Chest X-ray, PA view. Patient: 47 years old, sex M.
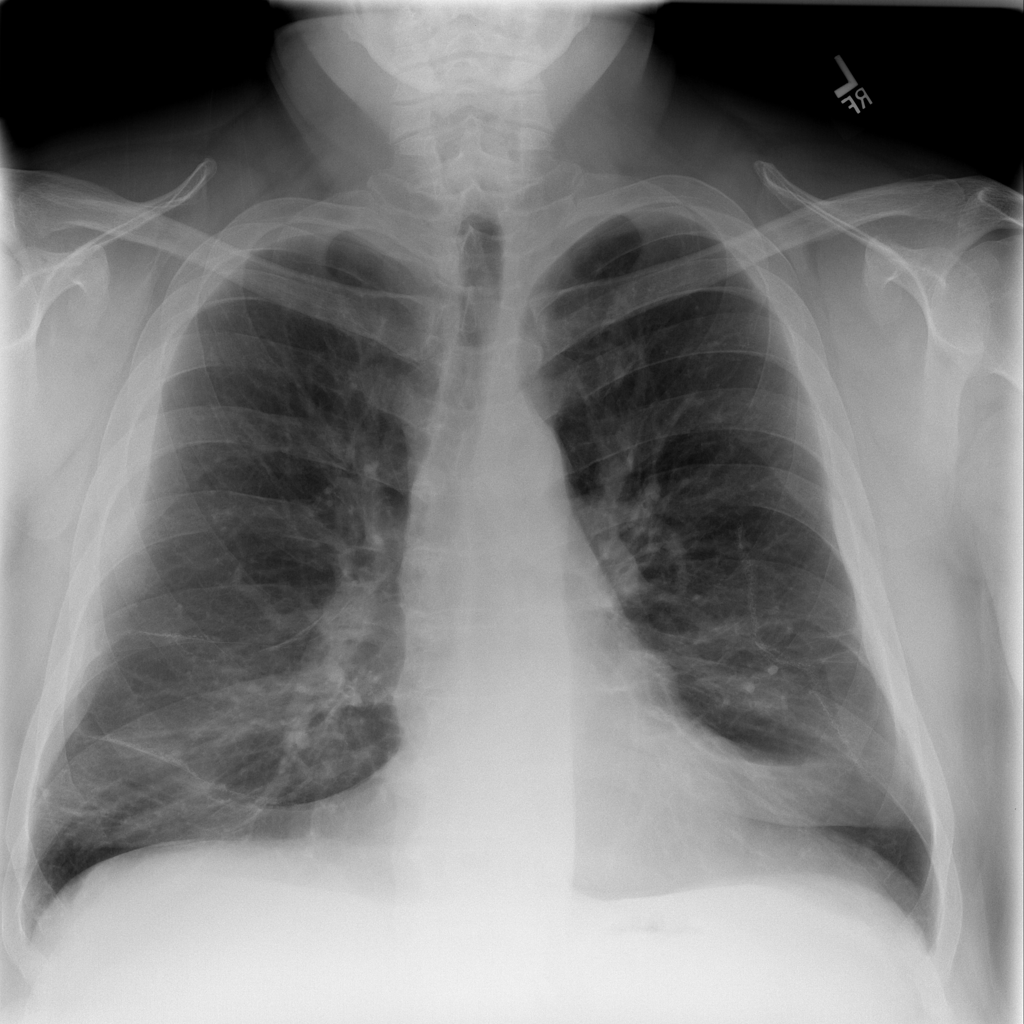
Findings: Pleural_Thickening